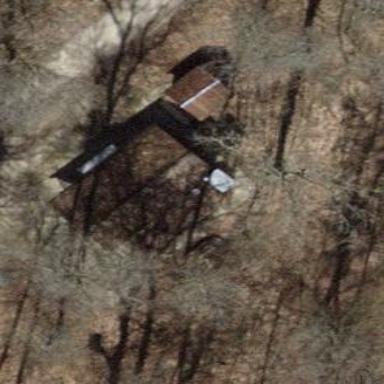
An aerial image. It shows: Hut.